Field crop: tomato
Growth stage: 1
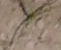
Species: cyperus